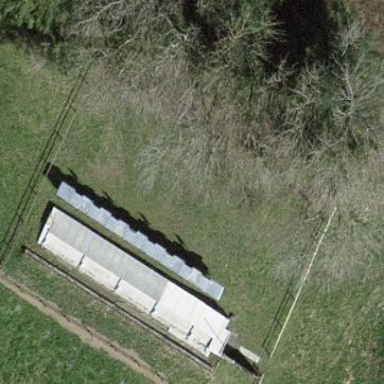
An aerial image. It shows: Retaining wall.